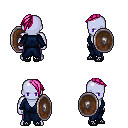
a pixel art fantasy rpg character, male body template, dark elf, purple skin, blue robe, magenta pants, pink long mohawk hairstyle, ghillies, shield, four views (front, back, left, right), 2x2 character sprite sheet, small pixel art, hard edges, no anti-aliasing